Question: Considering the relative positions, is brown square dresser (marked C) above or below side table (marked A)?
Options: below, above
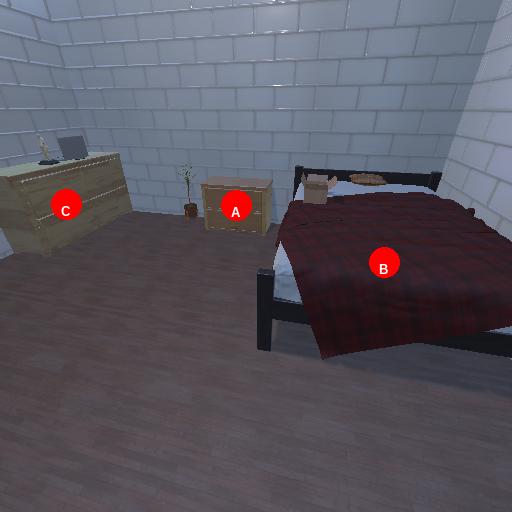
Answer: below